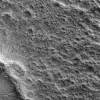
Atmospheric dust classification: not_dusty